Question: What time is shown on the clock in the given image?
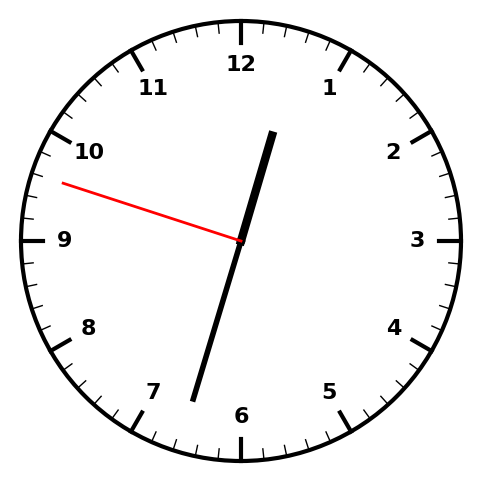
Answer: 12:32:48